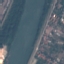
Land use / land cover: River